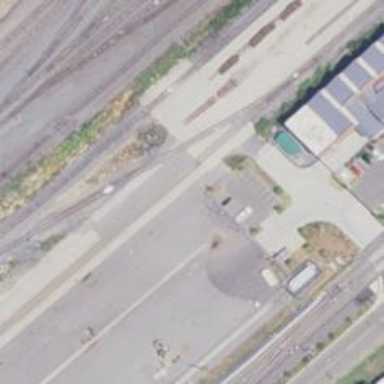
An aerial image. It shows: Railway level crossing.